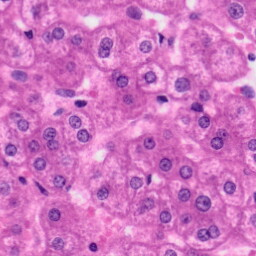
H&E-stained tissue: Liver